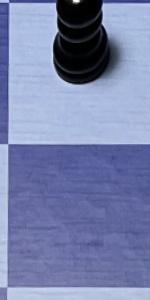
Label: Empty